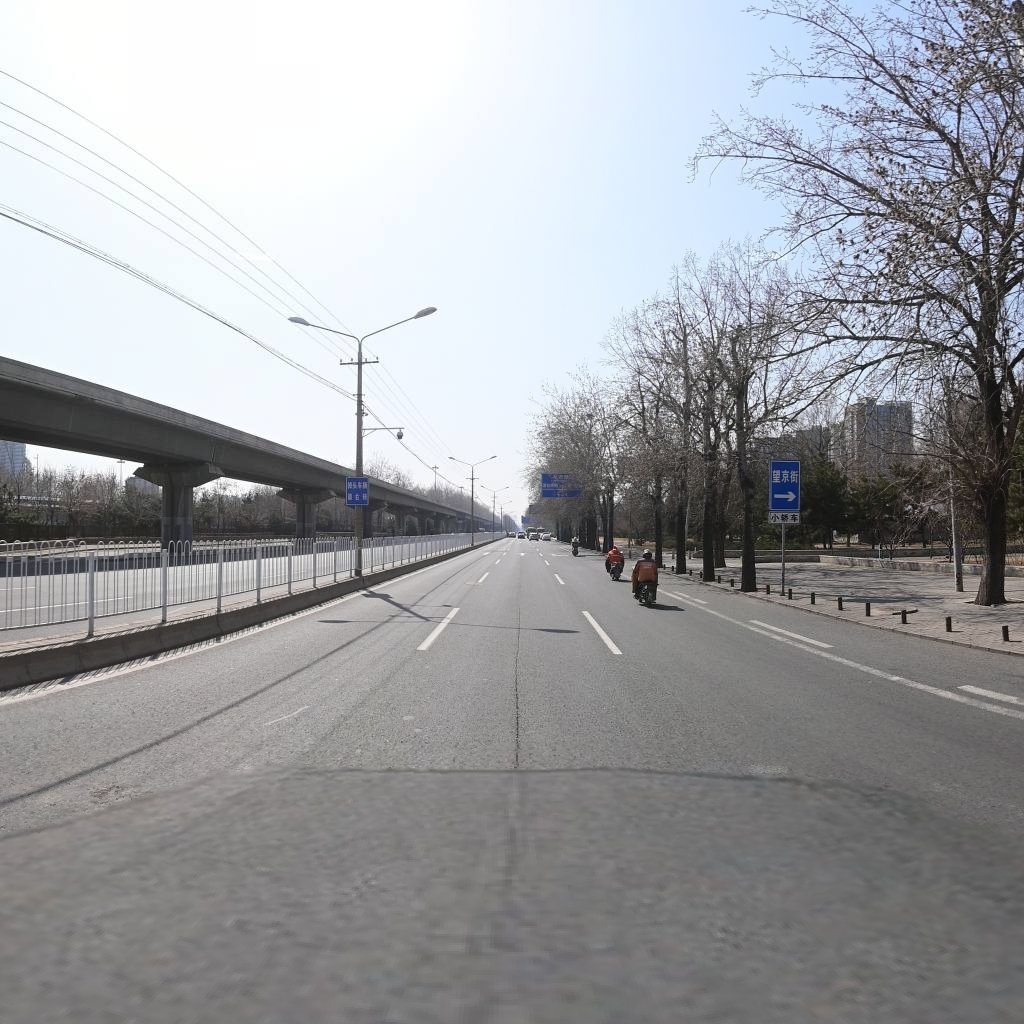
Region: Chaoyang
Road damage annotations: longitudinal crack